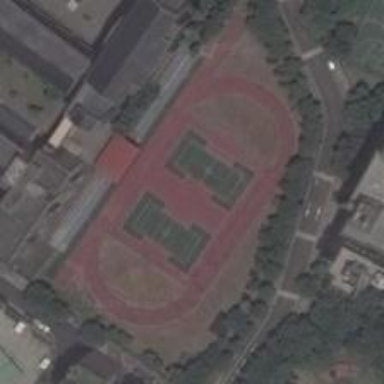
The neatly-arranged plants rim the exercise consisting of two tennis courts .